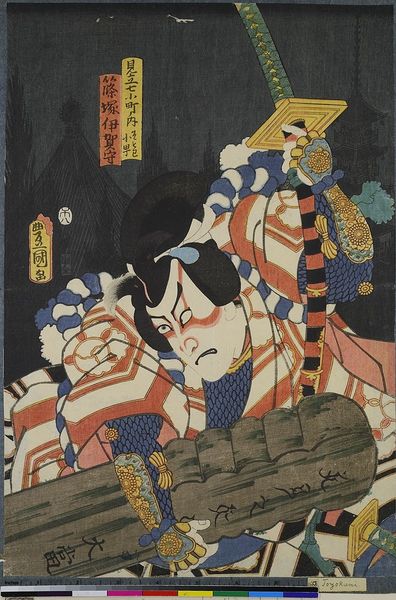
Titel: Holztafel aus Komachi: Der Schauspieler Kawarazaki Gonjuro I als Shinazuki Iganokami, aus der Serie: Auswahl für die sieben Komachi-Spiele
Künstler: Utagawa Kunisada
Standort: Hamburg
Institution: Museum für Kunst und Gewerbe Hamburg
Schlagwörter: baum, weiß, nacht, halme, busch, dunkelheit, holzschnitt, druckgraphik, druckgrafik, tempel, zeit, schauspieler, farbholzschnitt, schauspielerin, nachtbild, kabuki, edo, reproduktionen, druckerzeugnisse, heiligtümer